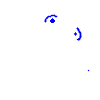
Particle: electron